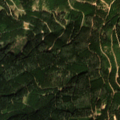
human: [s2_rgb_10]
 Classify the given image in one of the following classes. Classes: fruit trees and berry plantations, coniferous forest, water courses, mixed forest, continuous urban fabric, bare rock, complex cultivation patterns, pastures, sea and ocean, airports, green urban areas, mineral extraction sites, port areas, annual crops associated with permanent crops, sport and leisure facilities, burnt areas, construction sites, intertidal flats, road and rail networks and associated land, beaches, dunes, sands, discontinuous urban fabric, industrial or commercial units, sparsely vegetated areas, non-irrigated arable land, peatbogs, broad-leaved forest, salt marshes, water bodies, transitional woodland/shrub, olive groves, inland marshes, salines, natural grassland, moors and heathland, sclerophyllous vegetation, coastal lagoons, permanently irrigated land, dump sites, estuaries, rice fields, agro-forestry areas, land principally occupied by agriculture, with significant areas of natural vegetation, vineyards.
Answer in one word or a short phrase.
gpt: coniferous forest